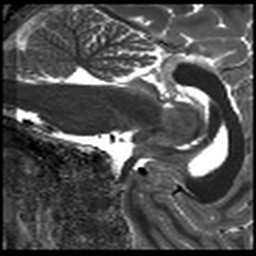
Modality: T1map
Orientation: sagittal
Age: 24
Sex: male